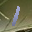
Label: 1